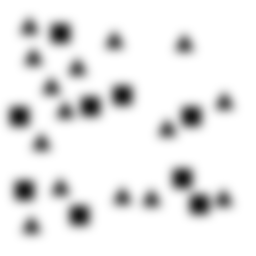
Squares: 9
Triangles: 15
Stars: 0
Total shapes: 24